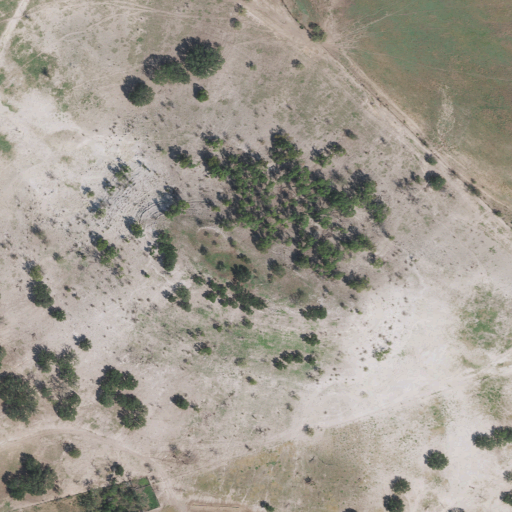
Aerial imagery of mountain in Texas named Round Mountain containing shrub, cultivated crops, barren land, grassland, deciduous forest, and low intensity development